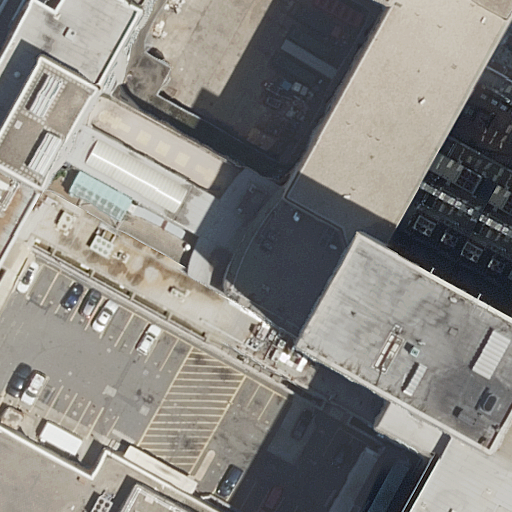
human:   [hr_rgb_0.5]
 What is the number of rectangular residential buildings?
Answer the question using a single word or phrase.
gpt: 1

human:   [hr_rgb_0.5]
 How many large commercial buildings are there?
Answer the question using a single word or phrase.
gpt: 0

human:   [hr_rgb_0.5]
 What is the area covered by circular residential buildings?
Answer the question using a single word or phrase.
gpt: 0m2

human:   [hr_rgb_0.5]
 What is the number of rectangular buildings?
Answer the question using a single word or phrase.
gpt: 1

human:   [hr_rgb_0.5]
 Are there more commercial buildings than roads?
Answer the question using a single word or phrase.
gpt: no

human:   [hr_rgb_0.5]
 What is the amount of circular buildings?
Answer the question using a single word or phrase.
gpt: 0

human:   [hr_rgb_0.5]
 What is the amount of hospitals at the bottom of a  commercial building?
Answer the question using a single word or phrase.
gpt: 0

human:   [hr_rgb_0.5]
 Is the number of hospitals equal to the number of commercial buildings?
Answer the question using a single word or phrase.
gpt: no

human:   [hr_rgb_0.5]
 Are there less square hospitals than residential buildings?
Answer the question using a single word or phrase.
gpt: yes

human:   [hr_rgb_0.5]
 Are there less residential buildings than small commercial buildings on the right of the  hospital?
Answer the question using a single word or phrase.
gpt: no

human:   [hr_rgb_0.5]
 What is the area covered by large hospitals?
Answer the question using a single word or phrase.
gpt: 10631m2

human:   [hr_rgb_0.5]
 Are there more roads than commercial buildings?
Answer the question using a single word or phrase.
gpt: yes

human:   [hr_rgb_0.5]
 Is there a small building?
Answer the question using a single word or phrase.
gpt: yes

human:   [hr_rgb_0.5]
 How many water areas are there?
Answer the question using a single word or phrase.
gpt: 0

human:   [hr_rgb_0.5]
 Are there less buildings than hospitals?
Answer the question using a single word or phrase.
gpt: no

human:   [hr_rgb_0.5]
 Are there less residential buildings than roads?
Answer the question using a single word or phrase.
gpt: no

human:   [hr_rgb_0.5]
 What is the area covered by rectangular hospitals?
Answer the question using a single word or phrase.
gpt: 10631m2

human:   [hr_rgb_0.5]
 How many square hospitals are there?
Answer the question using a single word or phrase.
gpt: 0

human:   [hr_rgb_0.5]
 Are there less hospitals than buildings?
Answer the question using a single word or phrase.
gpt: yes

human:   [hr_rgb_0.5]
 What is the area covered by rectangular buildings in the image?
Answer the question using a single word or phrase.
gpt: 2m2

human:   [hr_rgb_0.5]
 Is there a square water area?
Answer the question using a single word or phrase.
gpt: no

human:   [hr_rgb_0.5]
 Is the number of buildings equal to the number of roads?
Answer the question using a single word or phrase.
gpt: no

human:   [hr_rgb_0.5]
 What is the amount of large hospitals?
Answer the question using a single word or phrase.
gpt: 1

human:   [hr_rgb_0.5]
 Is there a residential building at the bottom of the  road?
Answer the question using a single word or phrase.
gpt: no

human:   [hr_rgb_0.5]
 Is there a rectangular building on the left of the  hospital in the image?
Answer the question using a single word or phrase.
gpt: no

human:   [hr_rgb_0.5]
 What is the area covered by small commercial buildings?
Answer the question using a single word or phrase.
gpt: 0m2

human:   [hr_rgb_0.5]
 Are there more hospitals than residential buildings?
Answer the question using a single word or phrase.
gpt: no

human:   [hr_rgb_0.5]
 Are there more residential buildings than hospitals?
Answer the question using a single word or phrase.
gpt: no

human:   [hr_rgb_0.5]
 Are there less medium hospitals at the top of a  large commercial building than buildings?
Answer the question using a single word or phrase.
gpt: yes

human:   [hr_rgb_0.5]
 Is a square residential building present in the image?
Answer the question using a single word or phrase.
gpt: no

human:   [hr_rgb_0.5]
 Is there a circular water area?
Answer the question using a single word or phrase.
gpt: no

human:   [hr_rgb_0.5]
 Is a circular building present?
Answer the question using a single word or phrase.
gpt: no

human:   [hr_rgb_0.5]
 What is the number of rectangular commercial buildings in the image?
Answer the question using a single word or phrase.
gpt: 0

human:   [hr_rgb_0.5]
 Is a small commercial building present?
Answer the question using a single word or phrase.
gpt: no

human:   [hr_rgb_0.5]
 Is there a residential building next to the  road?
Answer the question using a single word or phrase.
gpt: yes

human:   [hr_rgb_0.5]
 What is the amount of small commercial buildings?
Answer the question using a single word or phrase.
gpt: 0